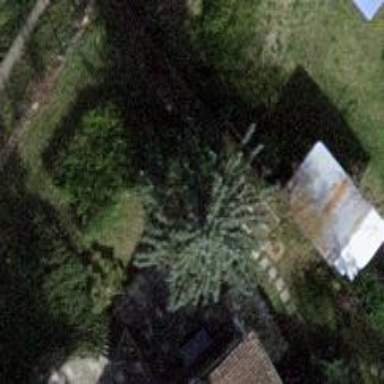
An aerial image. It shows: Evergreen needle-leaved tree.